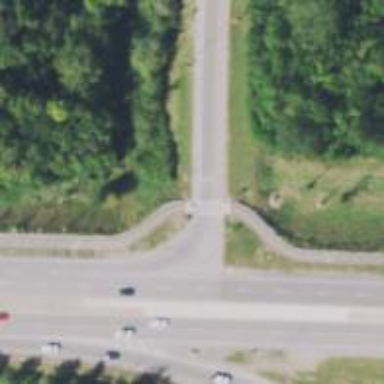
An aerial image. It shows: Marked crossing on cycleway road.